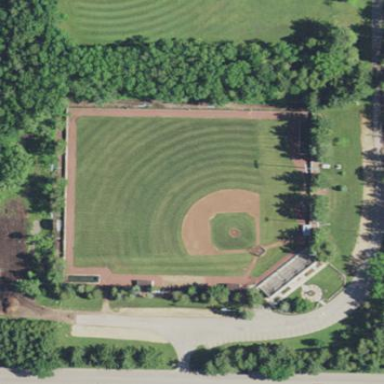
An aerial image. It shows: Baseball pitch for leisure land activities.